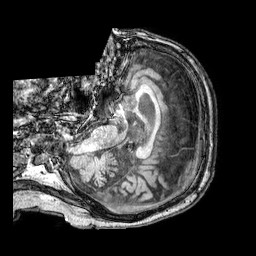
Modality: T1w
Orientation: axial
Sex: male
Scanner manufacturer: philips
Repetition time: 0.008266 s
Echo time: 0.00382 s